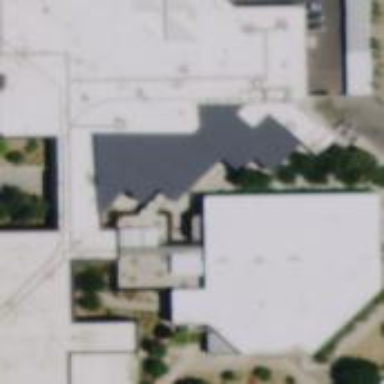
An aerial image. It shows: College building.